Field crop: maize
Growth stage: 2
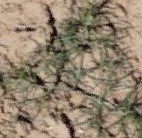
Species: salsola